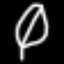
Label: leaf